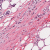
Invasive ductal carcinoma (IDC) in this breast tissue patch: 1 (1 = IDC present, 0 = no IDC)